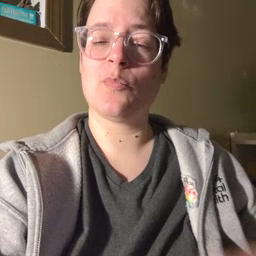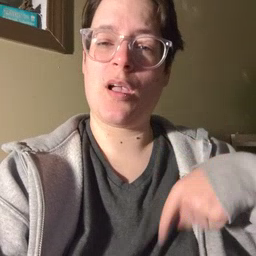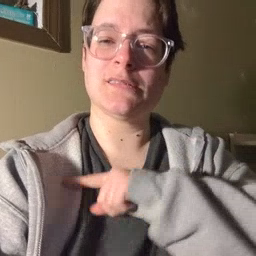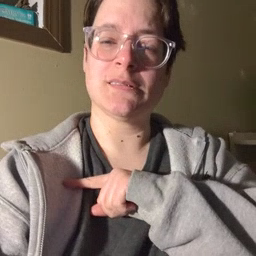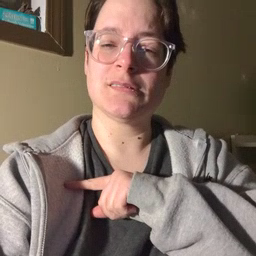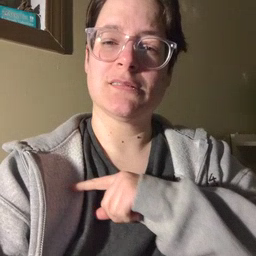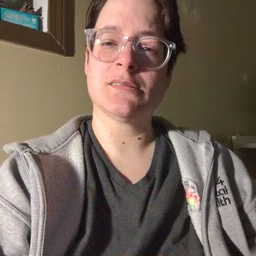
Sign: weus